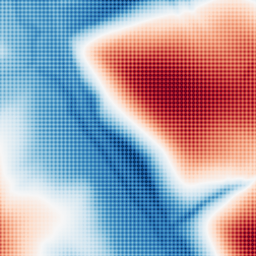
Category: multiscale
Decomposition family: dog
Decomposition parameters: sigma_low: 2
sigma_high: 100
Upsampling method: sinc_hamming
Upsampling parameters: scale: 4
kernel_size: 4
Upsampling scale: 4